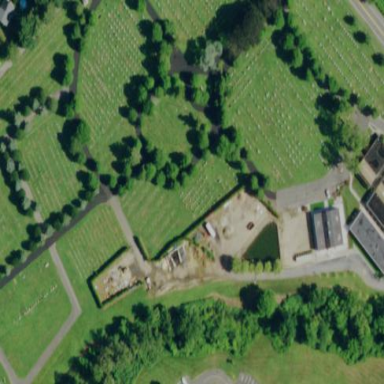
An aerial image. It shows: Cemetery.